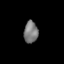
Tissue: lung
Cell type: Epithelial cells
Senescence score: 0.2204
Nuclear area (px): 301
Mean DAPI intensity: 121.847